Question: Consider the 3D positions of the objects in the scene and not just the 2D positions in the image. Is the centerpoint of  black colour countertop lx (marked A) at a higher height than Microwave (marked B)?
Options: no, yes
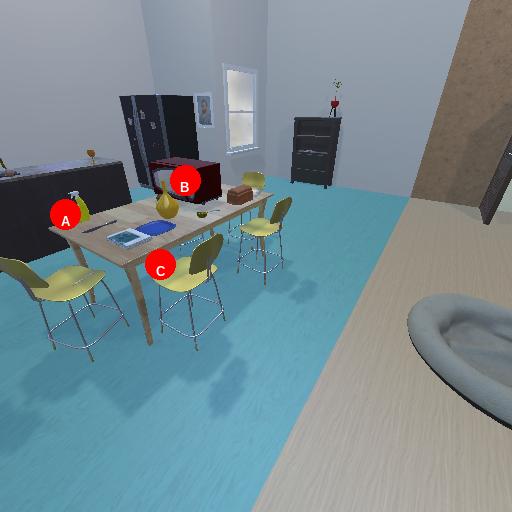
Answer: no